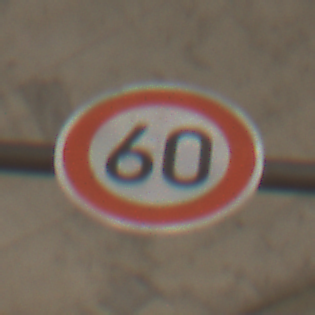
Verkehrszeichen: Geschwindigkeit60
Umgebung: Roofed, Tunnel
Tageszeit: Midday
Wetter: NotSpecified
Licht: Natural
Jahreszeit: NotSpecified
Kontrast: MediumContrast